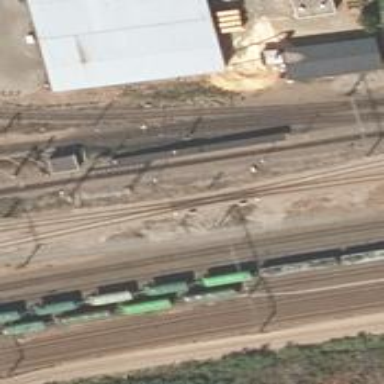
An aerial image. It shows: Railway yard.